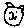
Label: cat